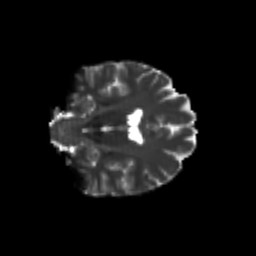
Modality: T2w
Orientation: coronal
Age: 23
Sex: female
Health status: healthy
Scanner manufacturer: philips
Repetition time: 7.393 s
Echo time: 0.08599 s